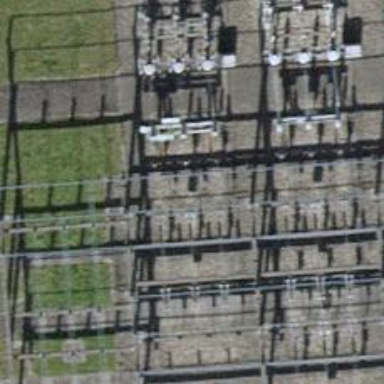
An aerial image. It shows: Switch used for power control.